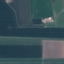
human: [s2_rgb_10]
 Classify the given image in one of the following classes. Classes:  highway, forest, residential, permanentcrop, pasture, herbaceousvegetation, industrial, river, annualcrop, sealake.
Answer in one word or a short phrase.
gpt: River